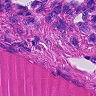
Metastatic tissue present: no